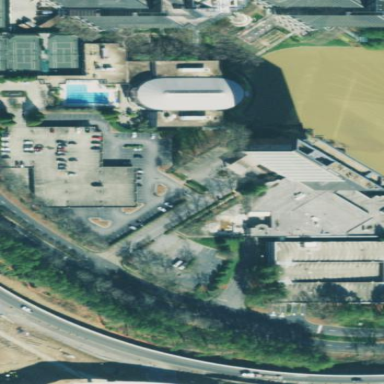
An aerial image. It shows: Hotel building.